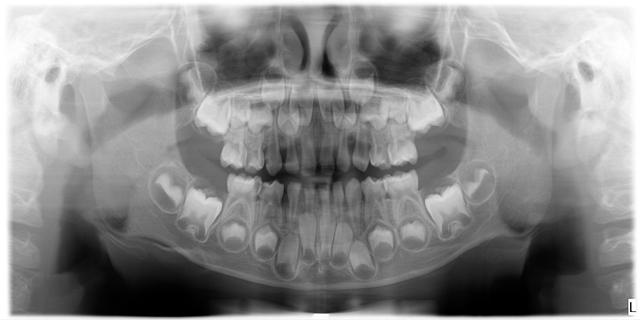
child